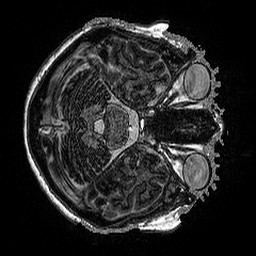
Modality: MP2RAGE
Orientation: axial
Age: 25
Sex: female
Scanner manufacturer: siemens
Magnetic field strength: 3 T
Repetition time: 5 s
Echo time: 0.00298 s